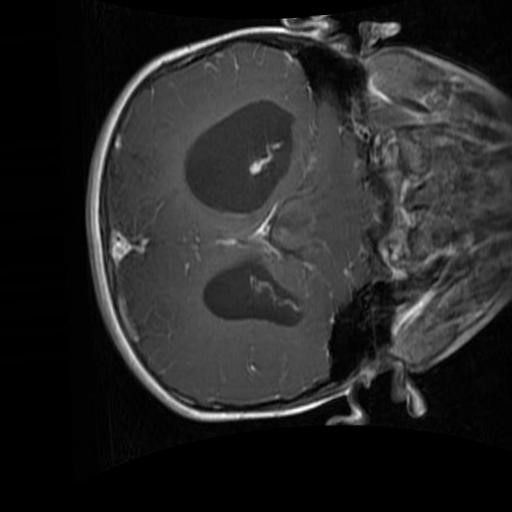
Label: brain_glioma